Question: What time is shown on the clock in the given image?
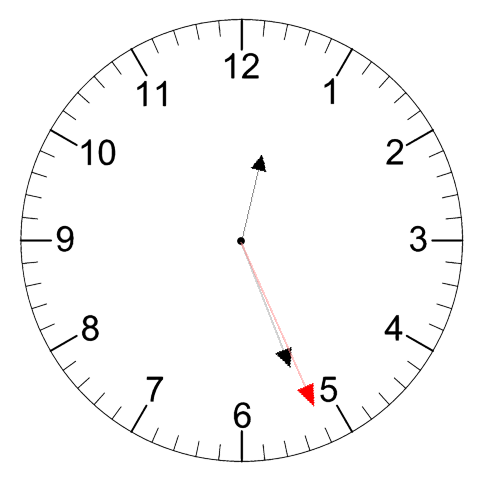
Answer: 12:26:26